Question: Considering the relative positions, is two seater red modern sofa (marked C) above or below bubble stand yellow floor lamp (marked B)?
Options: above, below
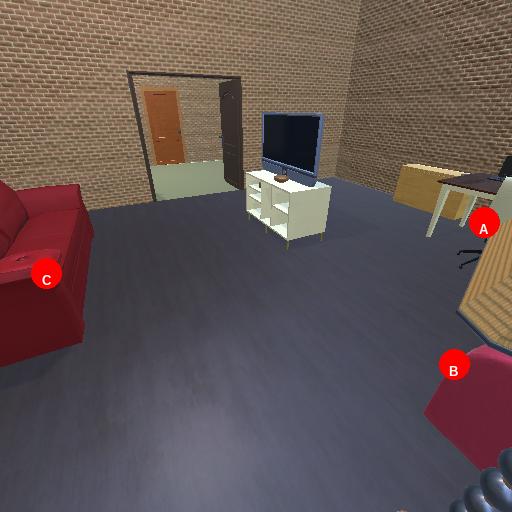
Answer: above